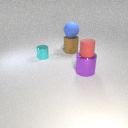
small cyan metal cylinder to the left of large purple metal cylinder